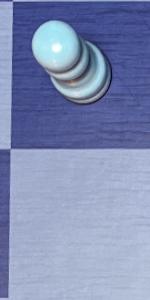
Label: Empty